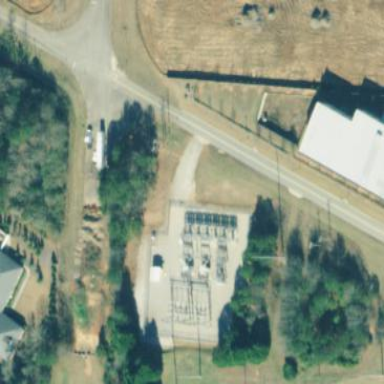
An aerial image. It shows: Distribution level power substation surrounded by fence.